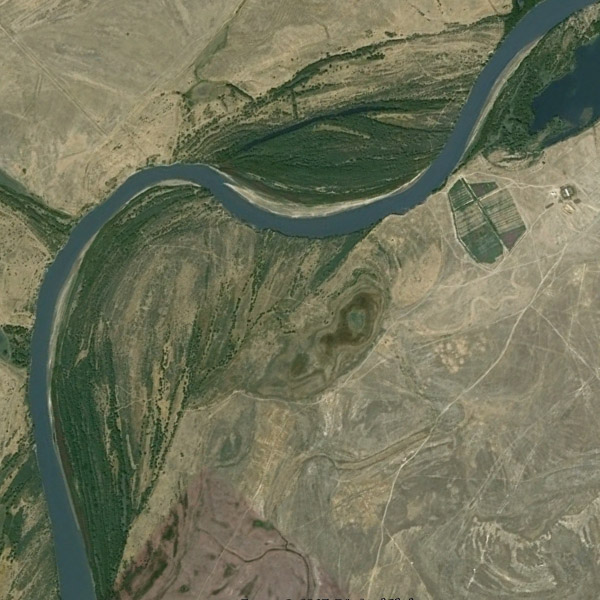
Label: River